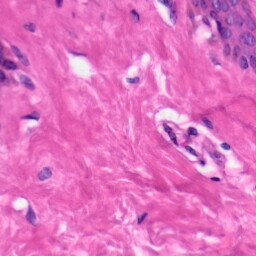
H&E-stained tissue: Skin